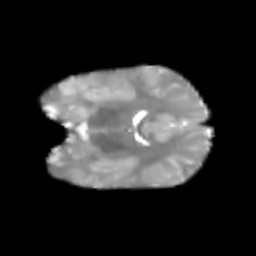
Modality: T2w
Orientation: coronal
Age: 5
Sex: female
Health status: healthy